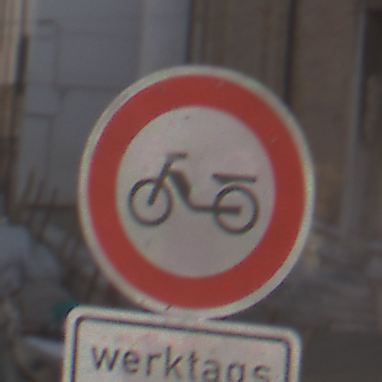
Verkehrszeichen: VerbotMofas
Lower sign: ZeitangabenMitBeschraenkungAufWochentage7
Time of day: MorningAfternoon
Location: Outdoor (Urban)
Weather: Clear
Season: NotSpecified
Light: Natural